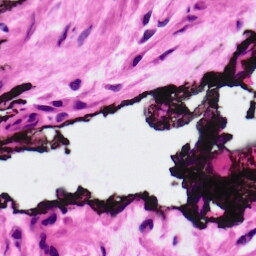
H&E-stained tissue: Ovarian